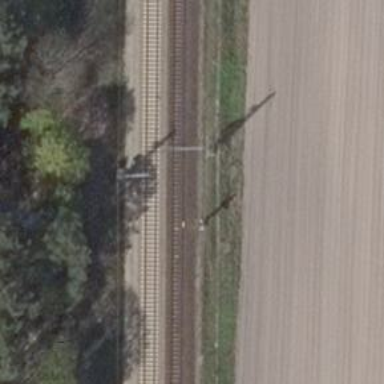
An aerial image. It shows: Railway signal.